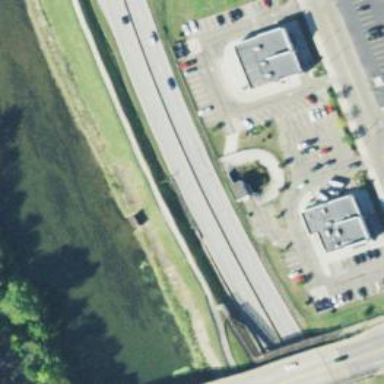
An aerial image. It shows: Trunk highway with expressway features.